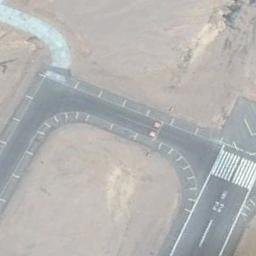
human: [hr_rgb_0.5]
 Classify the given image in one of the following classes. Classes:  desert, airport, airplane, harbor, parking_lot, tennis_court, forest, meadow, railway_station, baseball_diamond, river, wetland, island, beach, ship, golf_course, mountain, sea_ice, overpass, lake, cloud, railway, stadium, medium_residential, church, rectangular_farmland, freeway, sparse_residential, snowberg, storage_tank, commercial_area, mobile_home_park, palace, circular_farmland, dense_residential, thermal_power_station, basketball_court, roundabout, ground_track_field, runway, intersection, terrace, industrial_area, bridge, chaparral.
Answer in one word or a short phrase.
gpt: runway